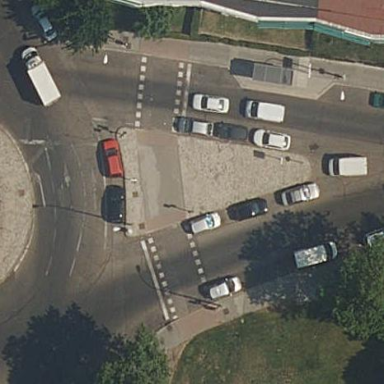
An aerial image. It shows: Kerb serving as barrier.